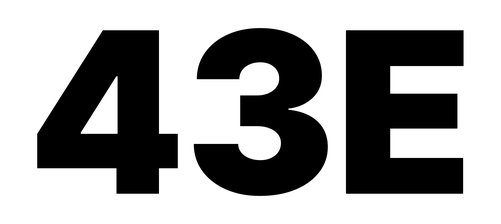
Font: Inter_Black